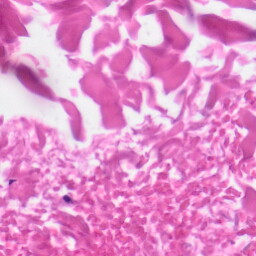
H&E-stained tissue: Skin